Interaction volume radius: 10 \u00c5
Interaction volume height: 15 \u00c5
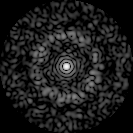
Disorder parameter: 0.8195